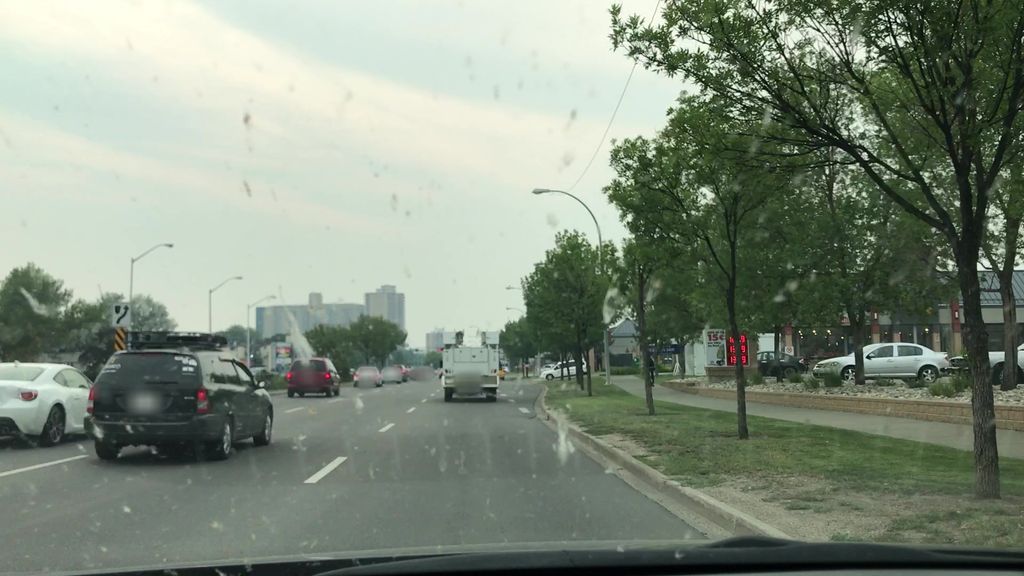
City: edmonton